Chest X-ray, PA view. Patient: 63 years old, sex M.
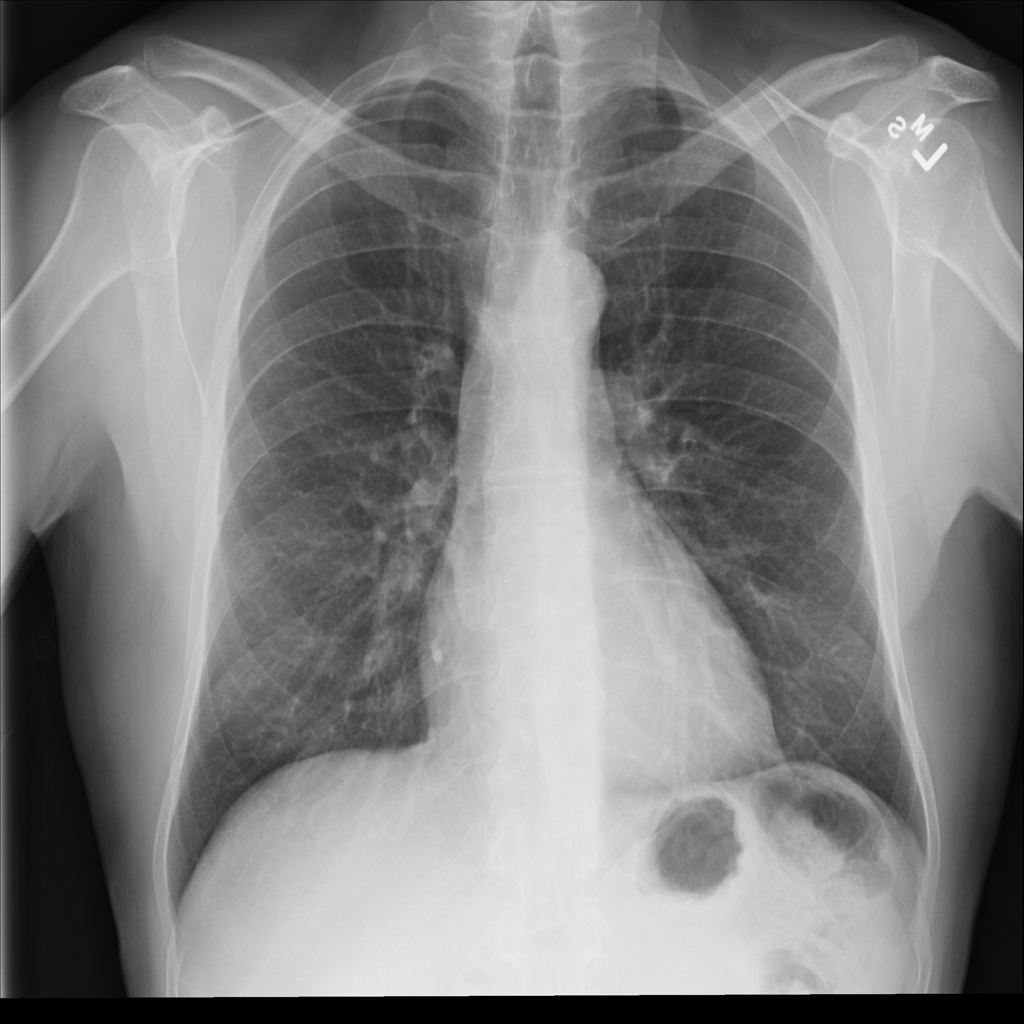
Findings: No Finding